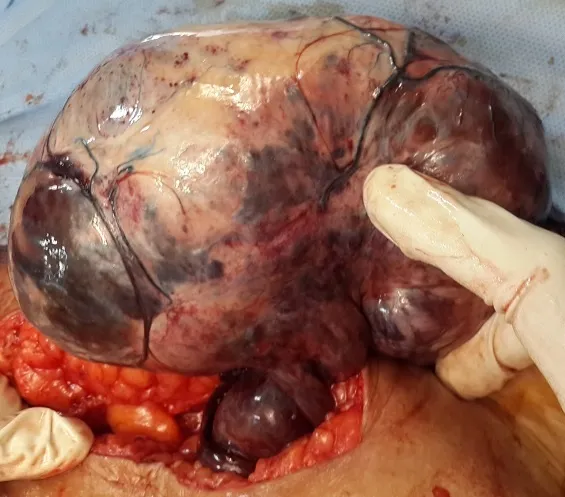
Intraoperative picture showing a black bluish encapsulated mass arising from the twisted right adnexa, measuring 140x 100x 60 mm.
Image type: medical_photograph (other_medical_photograph)